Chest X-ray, PA view. Patient: 48 years old, sex F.
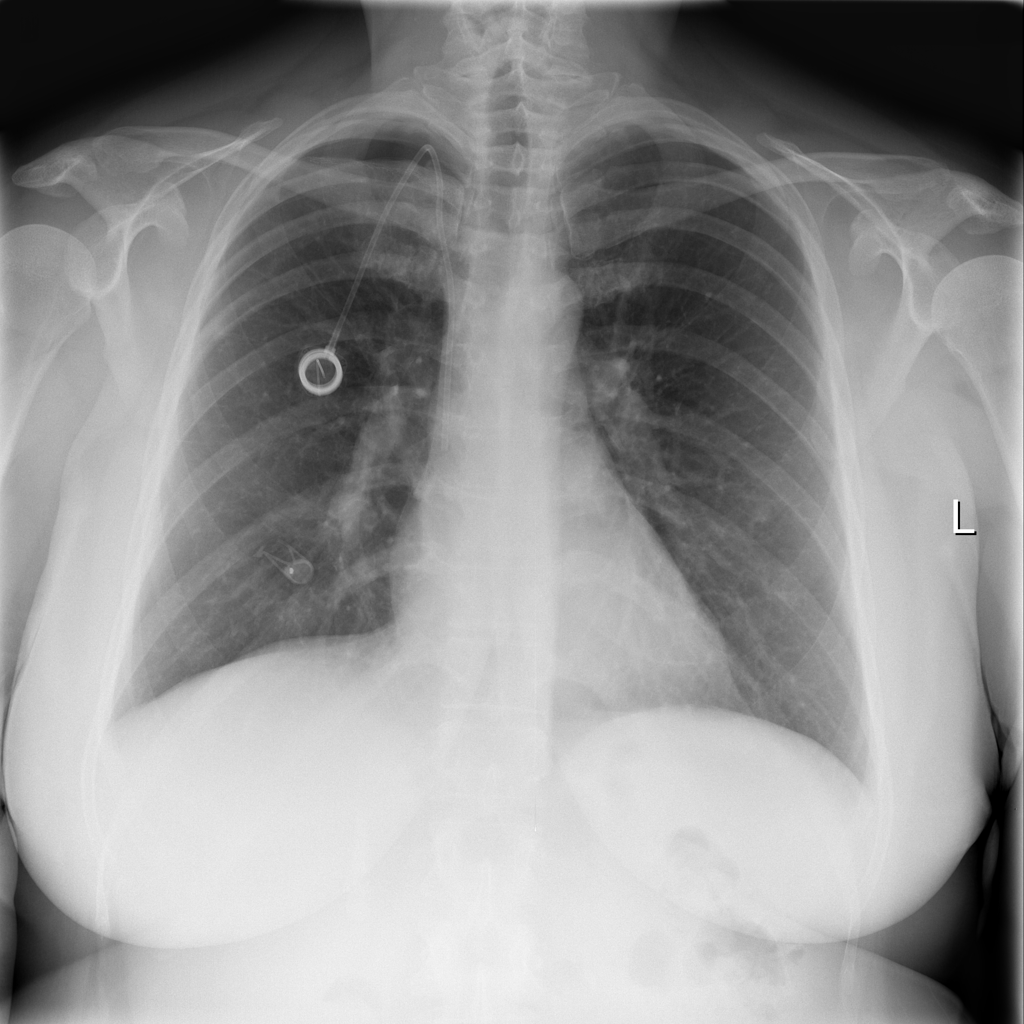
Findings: Mass, Pneumothorax